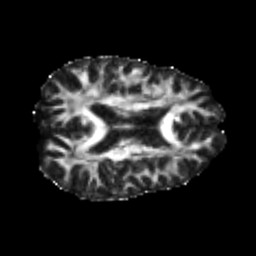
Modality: FA
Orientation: axial
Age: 22
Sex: male
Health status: healthy
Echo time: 0.074 s